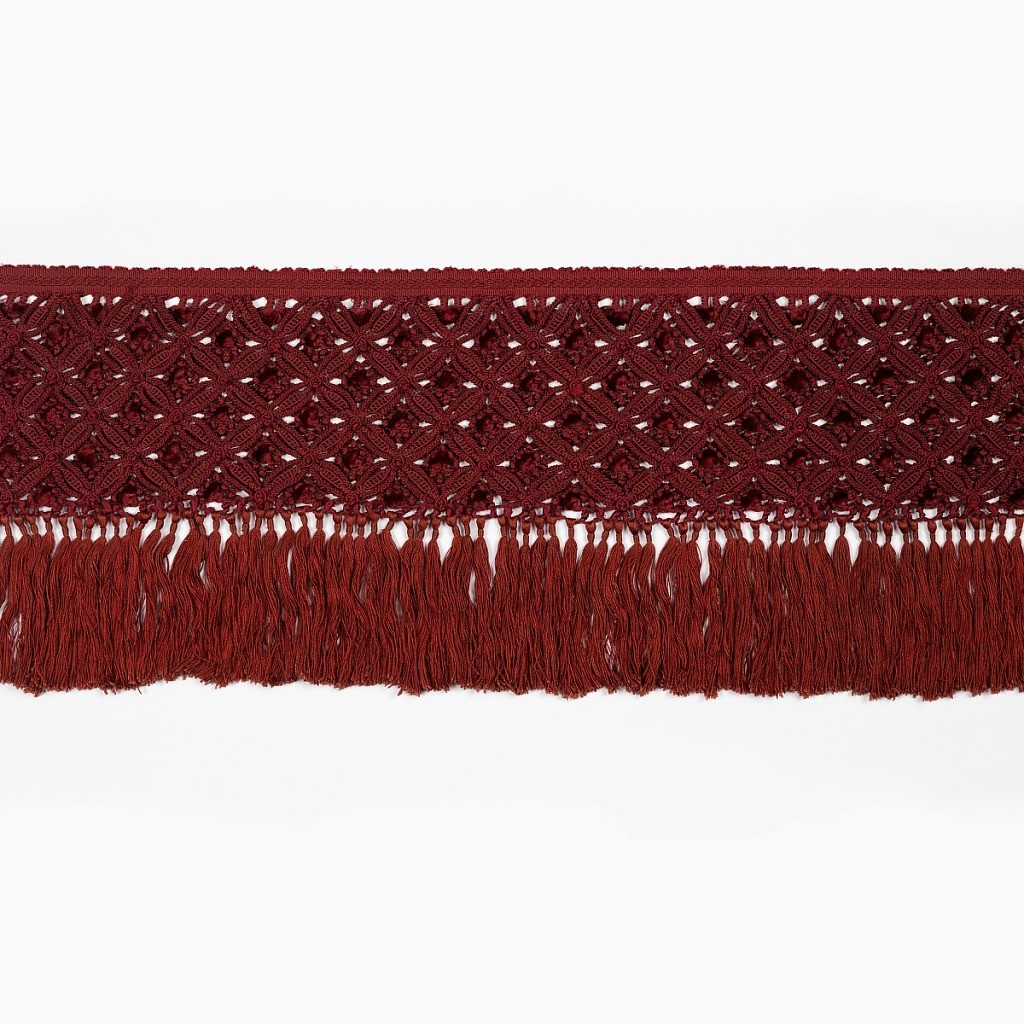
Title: Trimming
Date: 19th century
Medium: silk Technique: macramé Label: macramé
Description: Deep border of red silk macramé with fringe of knotted tassels.